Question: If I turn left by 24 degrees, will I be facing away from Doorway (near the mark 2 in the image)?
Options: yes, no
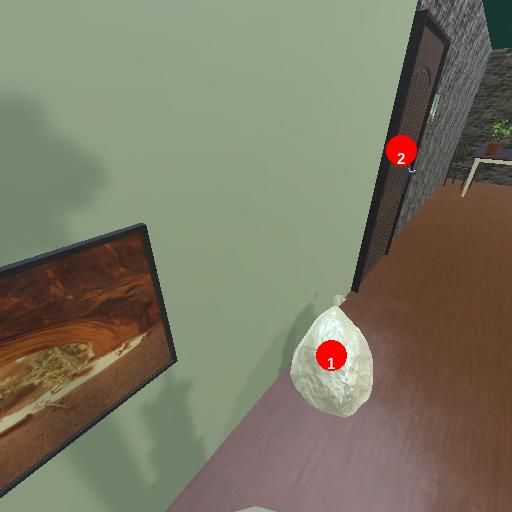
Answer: yes